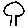
Label: tree